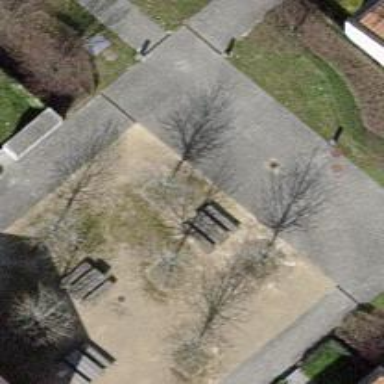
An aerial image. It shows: Picnic table located in leisure land area.